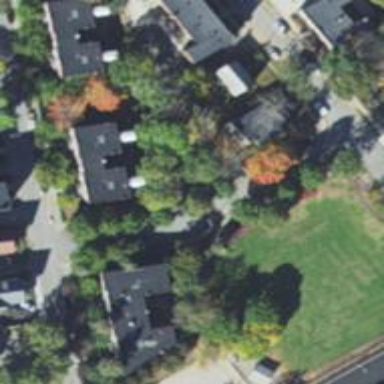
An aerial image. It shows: Charming neighbourhood.